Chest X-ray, PA view. Patient: 55 years old, sex F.
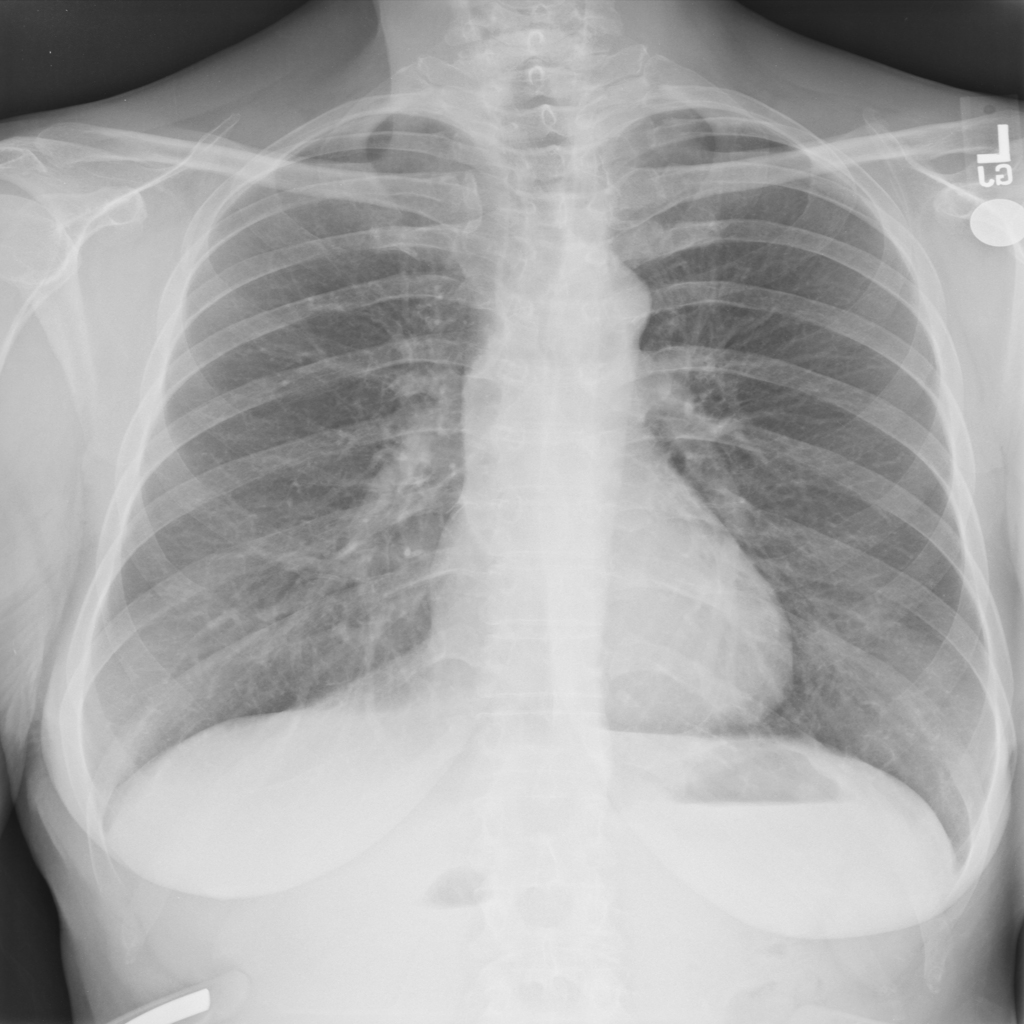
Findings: No Finding